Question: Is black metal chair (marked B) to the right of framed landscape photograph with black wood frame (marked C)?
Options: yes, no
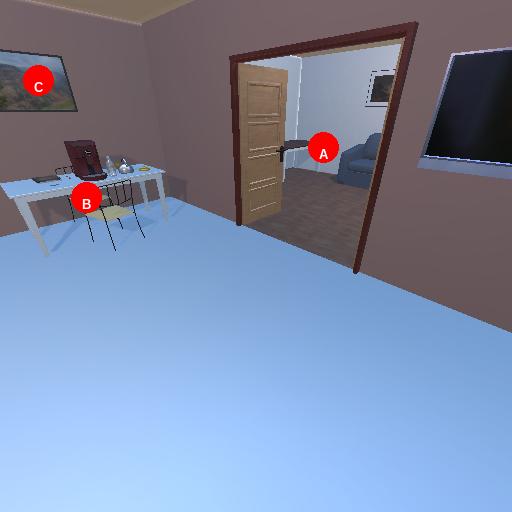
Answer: yes